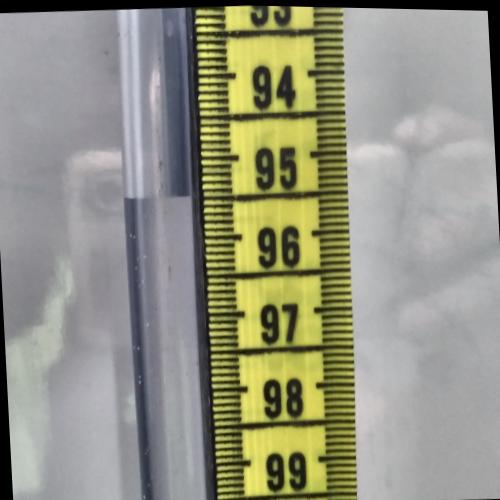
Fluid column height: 95.5 cm